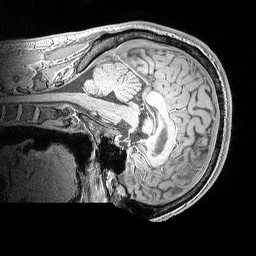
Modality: MP2RAGE
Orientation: sagittal
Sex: male
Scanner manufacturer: siemens
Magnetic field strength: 3 T
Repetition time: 5 s
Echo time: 0.00292 s